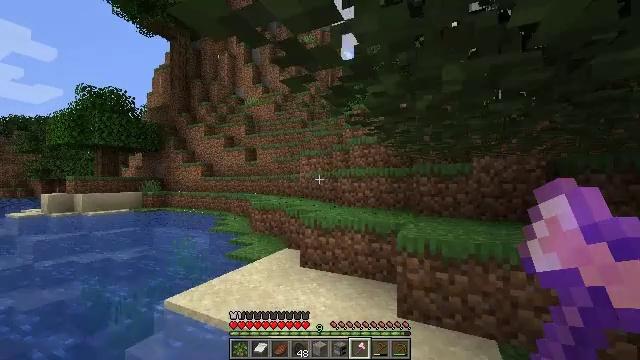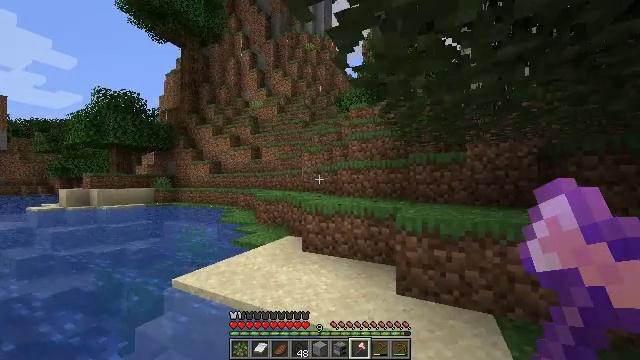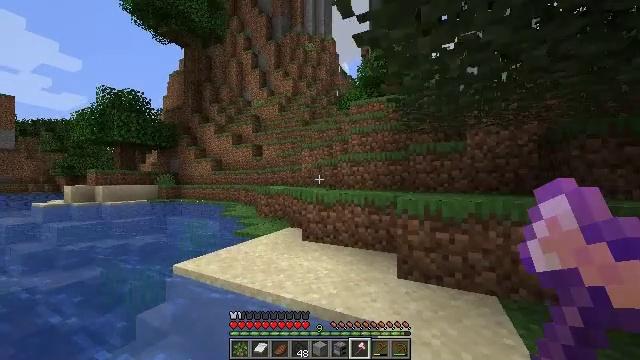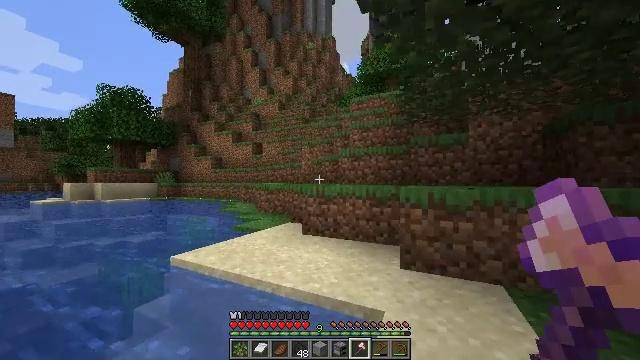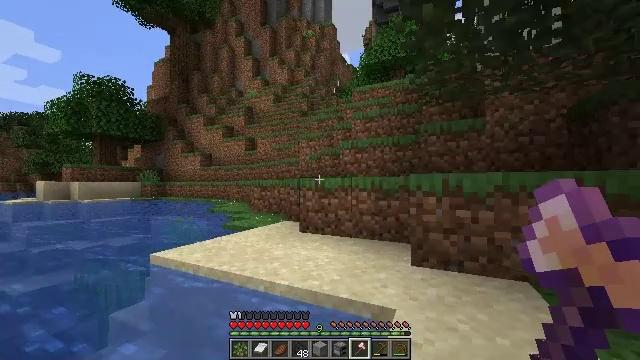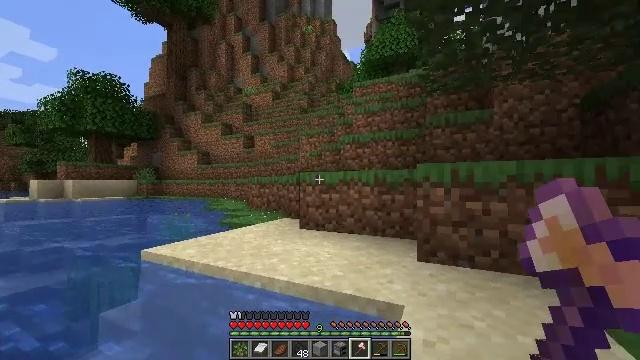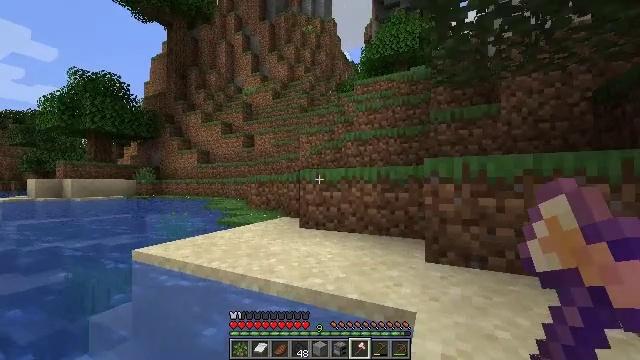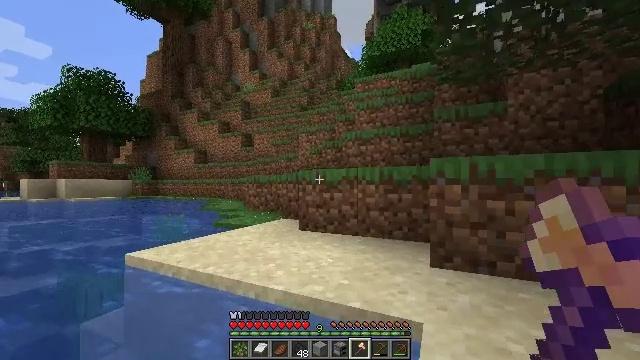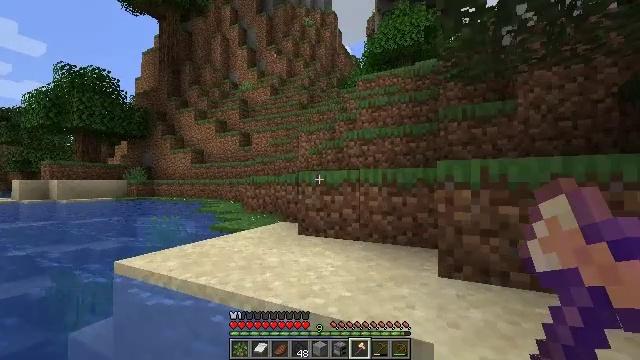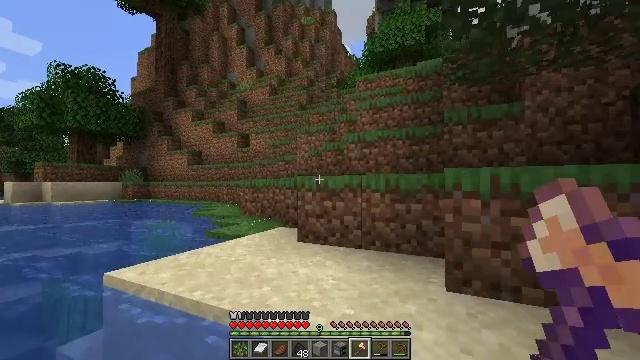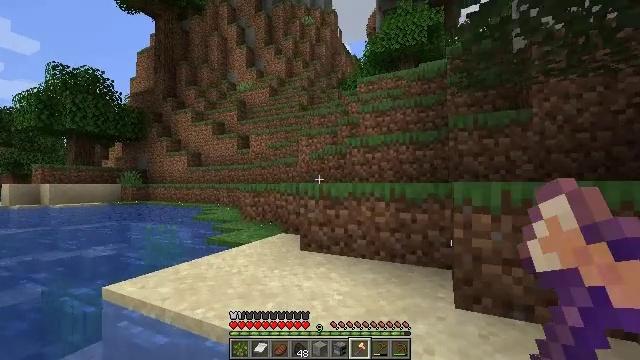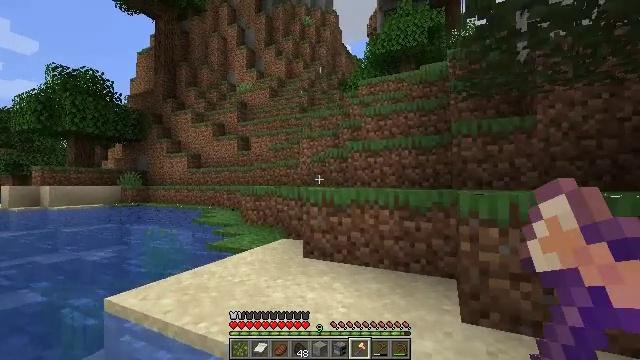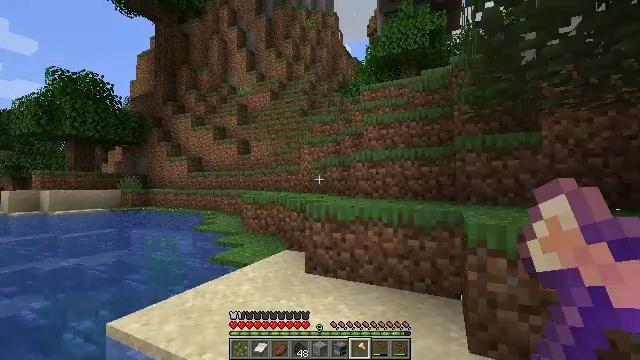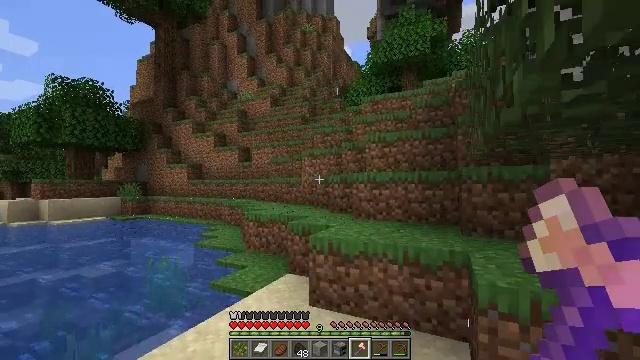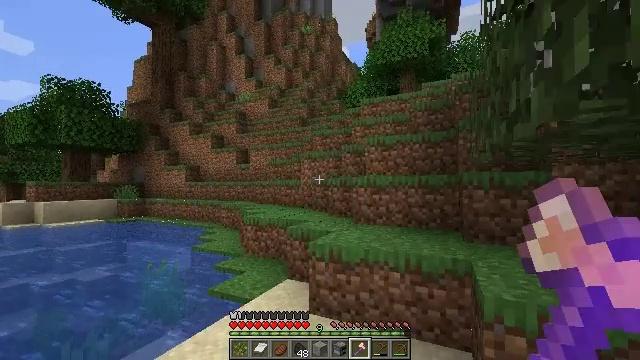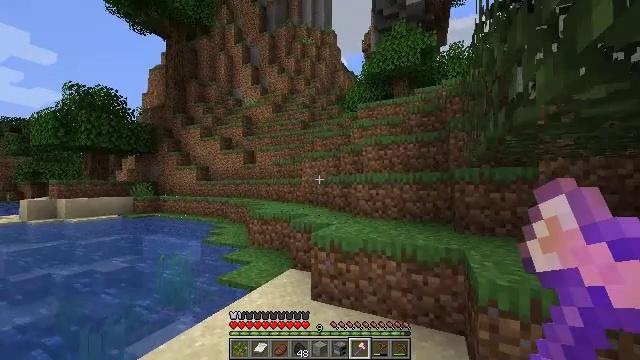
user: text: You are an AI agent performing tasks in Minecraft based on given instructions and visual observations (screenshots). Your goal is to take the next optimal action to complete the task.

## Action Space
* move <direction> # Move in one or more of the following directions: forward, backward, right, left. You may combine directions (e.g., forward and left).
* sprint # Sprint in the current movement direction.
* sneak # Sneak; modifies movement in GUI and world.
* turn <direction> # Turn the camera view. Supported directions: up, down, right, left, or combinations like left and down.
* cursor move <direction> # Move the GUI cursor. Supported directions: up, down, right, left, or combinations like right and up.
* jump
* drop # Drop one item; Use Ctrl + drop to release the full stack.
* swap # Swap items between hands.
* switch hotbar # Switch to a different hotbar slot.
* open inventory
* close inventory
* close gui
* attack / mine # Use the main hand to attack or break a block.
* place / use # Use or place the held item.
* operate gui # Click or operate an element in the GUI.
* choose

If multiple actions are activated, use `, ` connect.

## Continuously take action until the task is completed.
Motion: motion action
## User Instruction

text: Collect some oak leaves.
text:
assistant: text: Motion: move forward, sprint, jump
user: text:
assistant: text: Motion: move forward, sprint, jump
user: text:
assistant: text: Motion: move forward, jump
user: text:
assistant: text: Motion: move forward, jump
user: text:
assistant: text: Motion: move forward, jump
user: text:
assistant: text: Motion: move forward, sprint, jump
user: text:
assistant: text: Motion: move forward, sprint, jump
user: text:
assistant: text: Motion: move forward, sprint, jump
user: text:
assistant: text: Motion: move forward, sprint, jump
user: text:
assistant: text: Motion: move forward, jump
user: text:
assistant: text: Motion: move forward, jump
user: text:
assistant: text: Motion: move forward, jump
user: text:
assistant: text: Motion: move forward, sprint, jump
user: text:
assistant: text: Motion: move forward, sprint, jump
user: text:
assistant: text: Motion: move forward, sprint, jump
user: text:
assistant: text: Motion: move forward, sprint, jump
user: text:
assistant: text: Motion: move forward, sprint, jump
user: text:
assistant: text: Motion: move forward, jump
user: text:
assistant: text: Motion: move forward, jump
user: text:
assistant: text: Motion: move forward, jump
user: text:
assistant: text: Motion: move forward, sprint, jump
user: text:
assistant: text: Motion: move forward, sprint, jump
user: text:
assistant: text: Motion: move forward, sprint, jump
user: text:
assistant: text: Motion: move forward, sprint, jump
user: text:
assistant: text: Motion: move forward, jump
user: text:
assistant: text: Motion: move forward, jump
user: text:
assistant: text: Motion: move forward, sprint, jump
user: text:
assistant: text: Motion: move forward, sprint, jump
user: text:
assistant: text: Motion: move forward, sprint, jump
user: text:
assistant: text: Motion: move forward, sprint, jump